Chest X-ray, AP view. Patient: 60 years old, sex M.
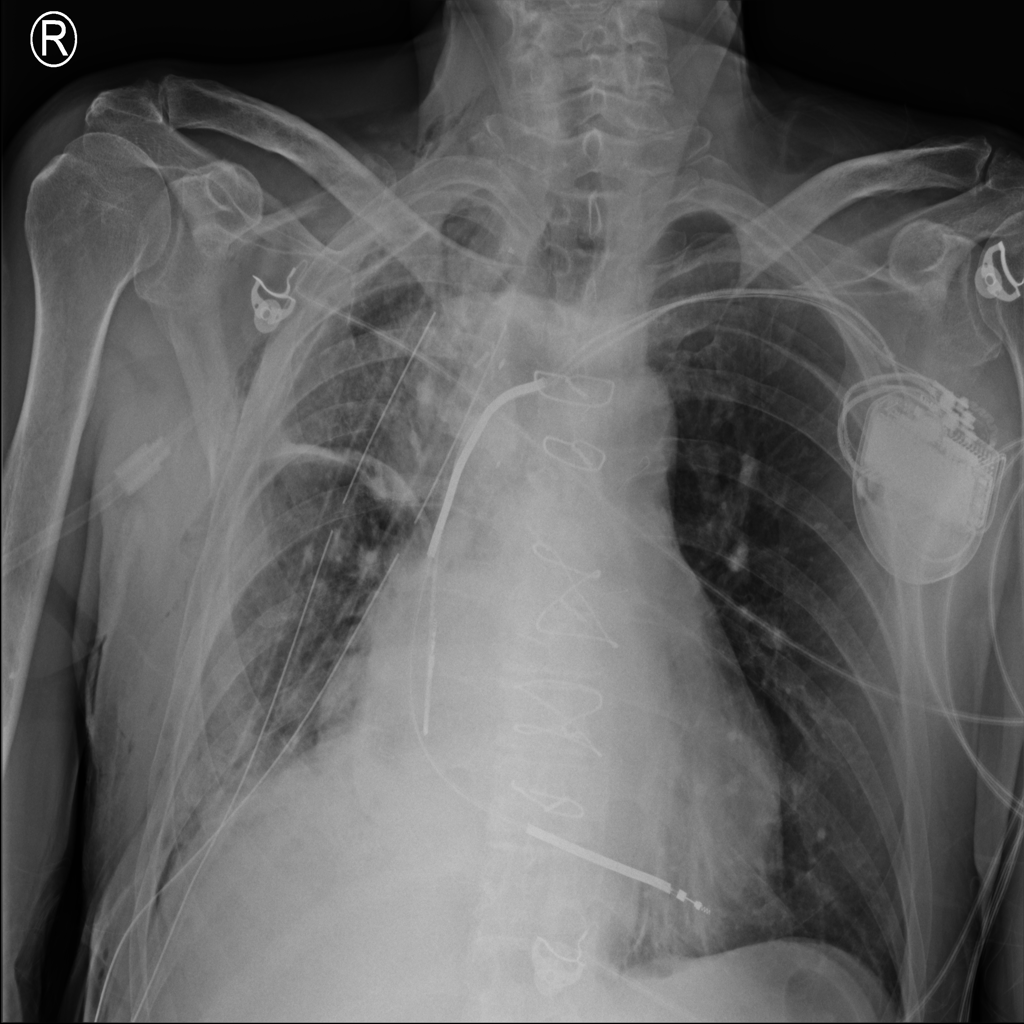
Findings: Emphysema, Pneumothorax